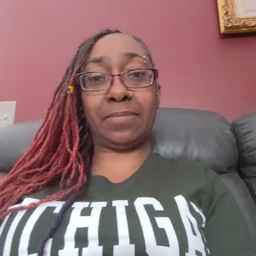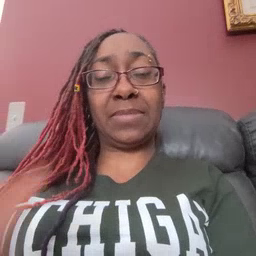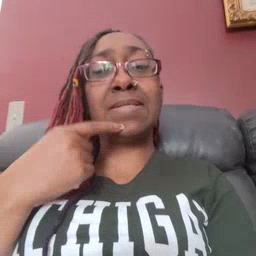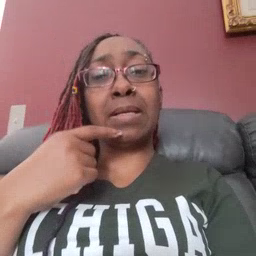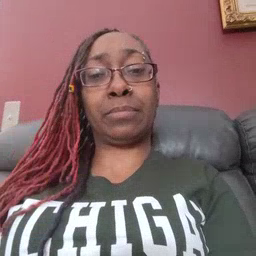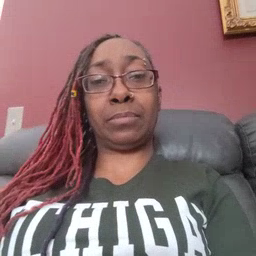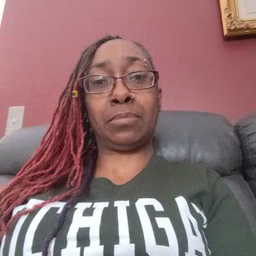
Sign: say